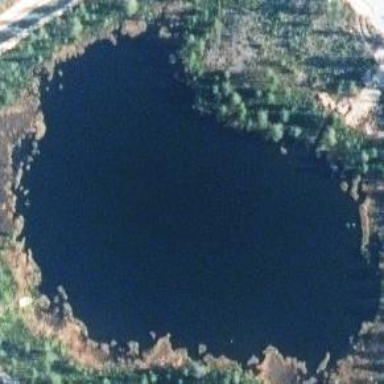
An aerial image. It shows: Pond surrounded by natural water.